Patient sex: F
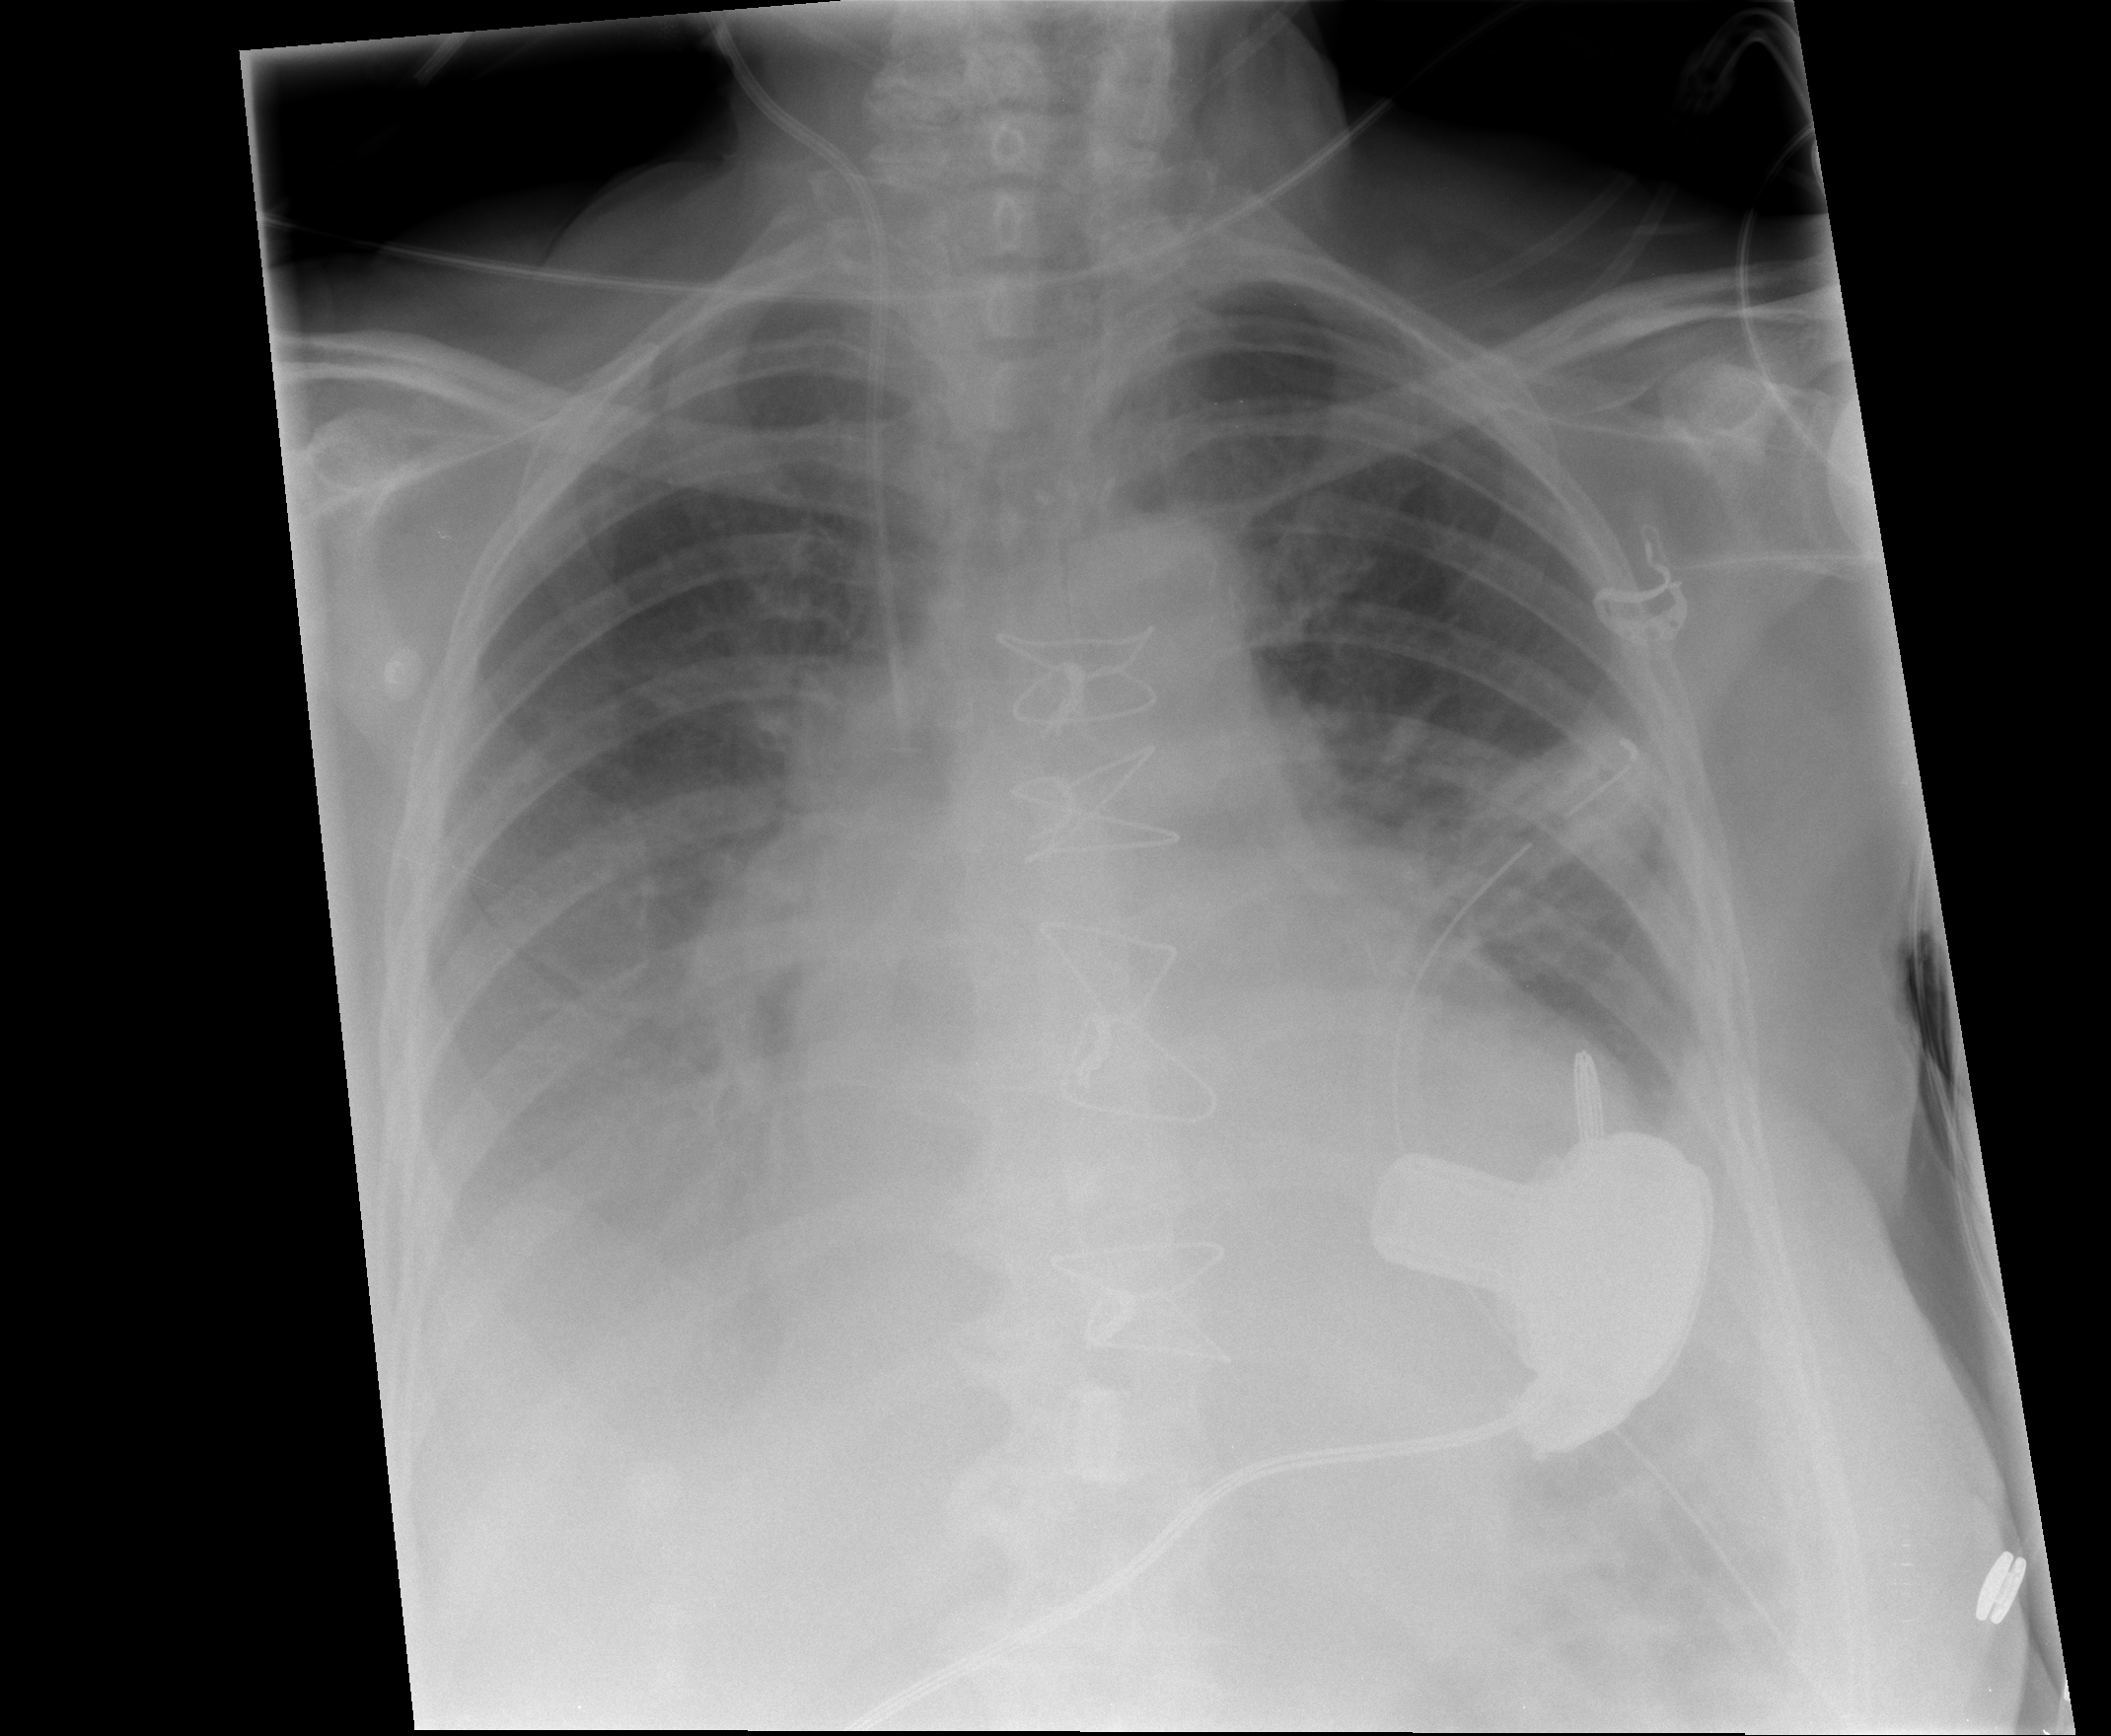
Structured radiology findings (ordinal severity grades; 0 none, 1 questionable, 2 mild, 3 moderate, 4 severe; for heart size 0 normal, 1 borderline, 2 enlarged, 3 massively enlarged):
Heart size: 2
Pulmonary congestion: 2
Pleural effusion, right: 2
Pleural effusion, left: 2
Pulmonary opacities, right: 0
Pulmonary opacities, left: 0
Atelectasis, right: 2
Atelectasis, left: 2